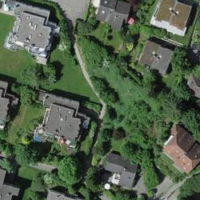
EUNIS habitat code: 55
Species observed at this site:
Juglans regia